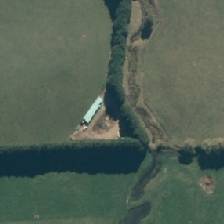
Land cover: deciduous_hardwood